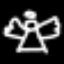
Label: angel